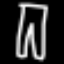
Label: pants